Question: I'm doing my project using 'Tomcat 7', 'JSP', 'Servlets', 'Log4j' and 'MySQL'.
I've googled this question for hours with no proper answer.
How can I test my DAO's using 'DataSource' and 'JUnit' ?
I found this <URL> recently, but don't know how to configure it for my purposes and don't sure if it's a good way of doing it.
I'm having the following DAO hierarchy:

And I'm obtaining the 'DataSource' in 'AbstractRepository' in the following way:
'''
...
protected final DataSource ds;
...
public AbstractRepository() {
DataSource dataSource = null;
try {
Context initContext = new InitialContext();
dataSource = (DataSource) initContext
.lookup("java:/comp/env/jdbc/mydb");
} catch (NamingException ex) {
LOG.error("Cannot obtain a connection from the pool", ex);
}
ds = dataSource;
}
...
'''
Would you produce some code sample of the way to solve this problem for example for 'Entrant Repository Test'?
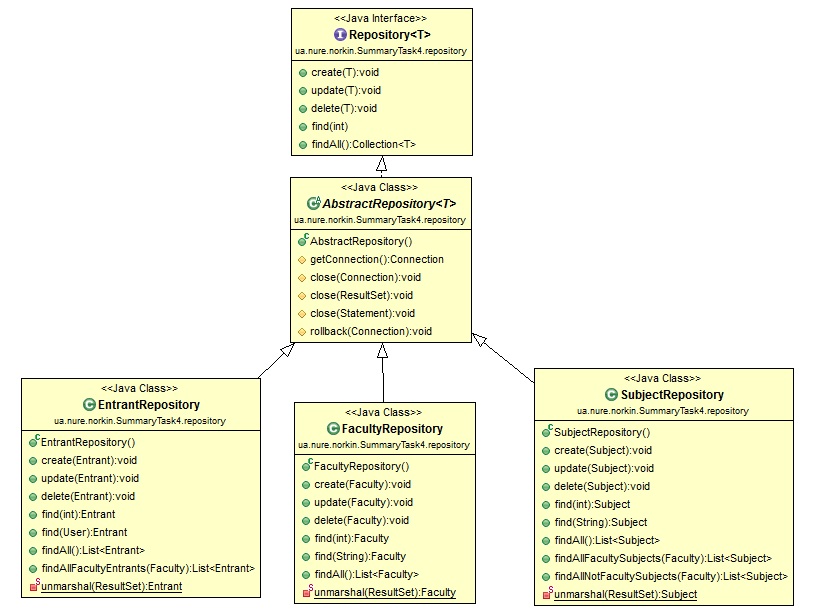
Answer: The code you have in 'AbstractRepository' is pretty hard to test. The reason is the "smart constructor", that knows where he gets the datasource from. But you still have a number of options. You can either change your code (my choice) so that the constructor receives 'DataSource' as a parameter, like
'''
public AbstractRepository(DataSource dataSource){
this.ds = dataSource;
}
'''
so you will be able to initialize your repositories in Test environment with some test datasource (a mock?).
Or you can use some mocking Framework, e.g. EasyMock, to create a partial mock of the Repository you want to test. EasyMock creates partial mocks of classes without calling any constructor by default. Then you could either mock the 'getDataSource()' method (I hope you have one, that is used everywhere you need to access the datasource?) to return the test datasource, or you can set the final 'ds' field using Reflections (the worse choice, I suppose).